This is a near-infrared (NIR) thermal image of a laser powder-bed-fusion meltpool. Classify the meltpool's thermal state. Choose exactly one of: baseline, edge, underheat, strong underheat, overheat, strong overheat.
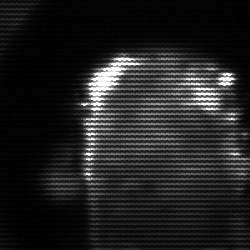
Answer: baseline